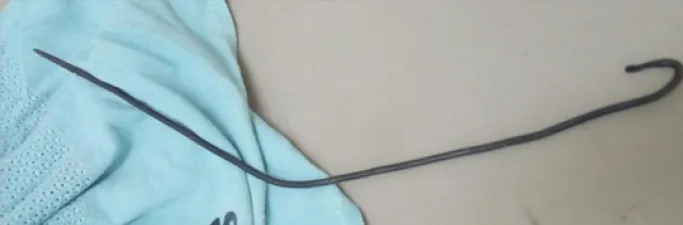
Iron Rod with Curved End (Approximately 100 Cm Long and 400 Grams).
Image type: medical_photograph (other_medical_photograph)